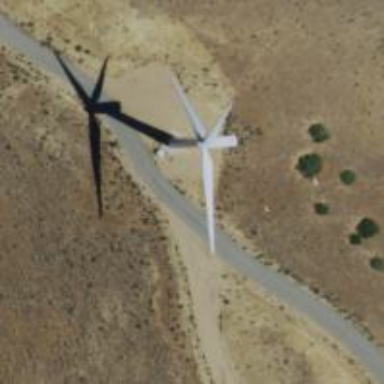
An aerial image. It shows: Wind generator with horizontal axis. The generator is wind turbine.